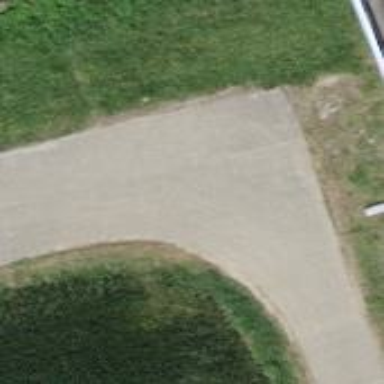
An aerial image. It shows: Well-maintained track road of grade 1.